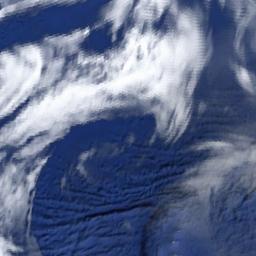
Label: cloud